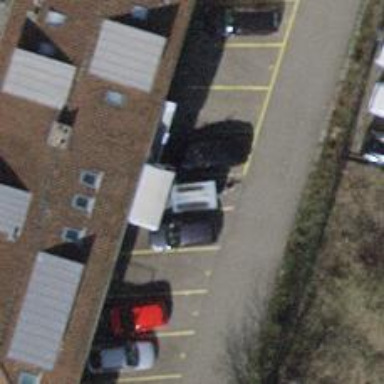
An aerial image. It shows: Car sharing facility.